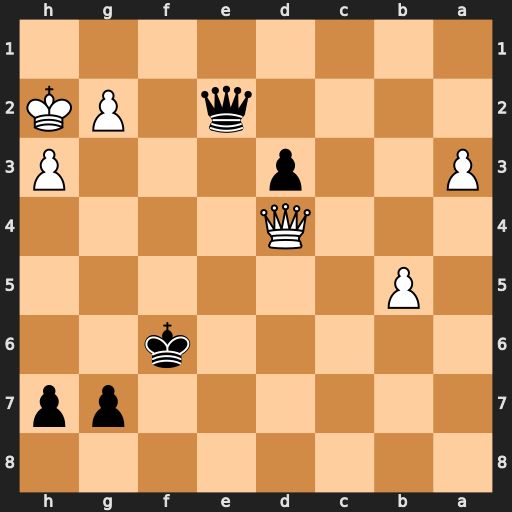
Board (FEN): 8/6pp/5k2/1P6/3Q4/P2p3P/4q1PK/8
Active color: b
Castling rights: -
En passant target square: -
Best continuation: Qe5+ Qxe5+ Kxe5 b6 Kd6 Kg3 d2 b7 Kc7